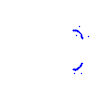
Particle: kaon